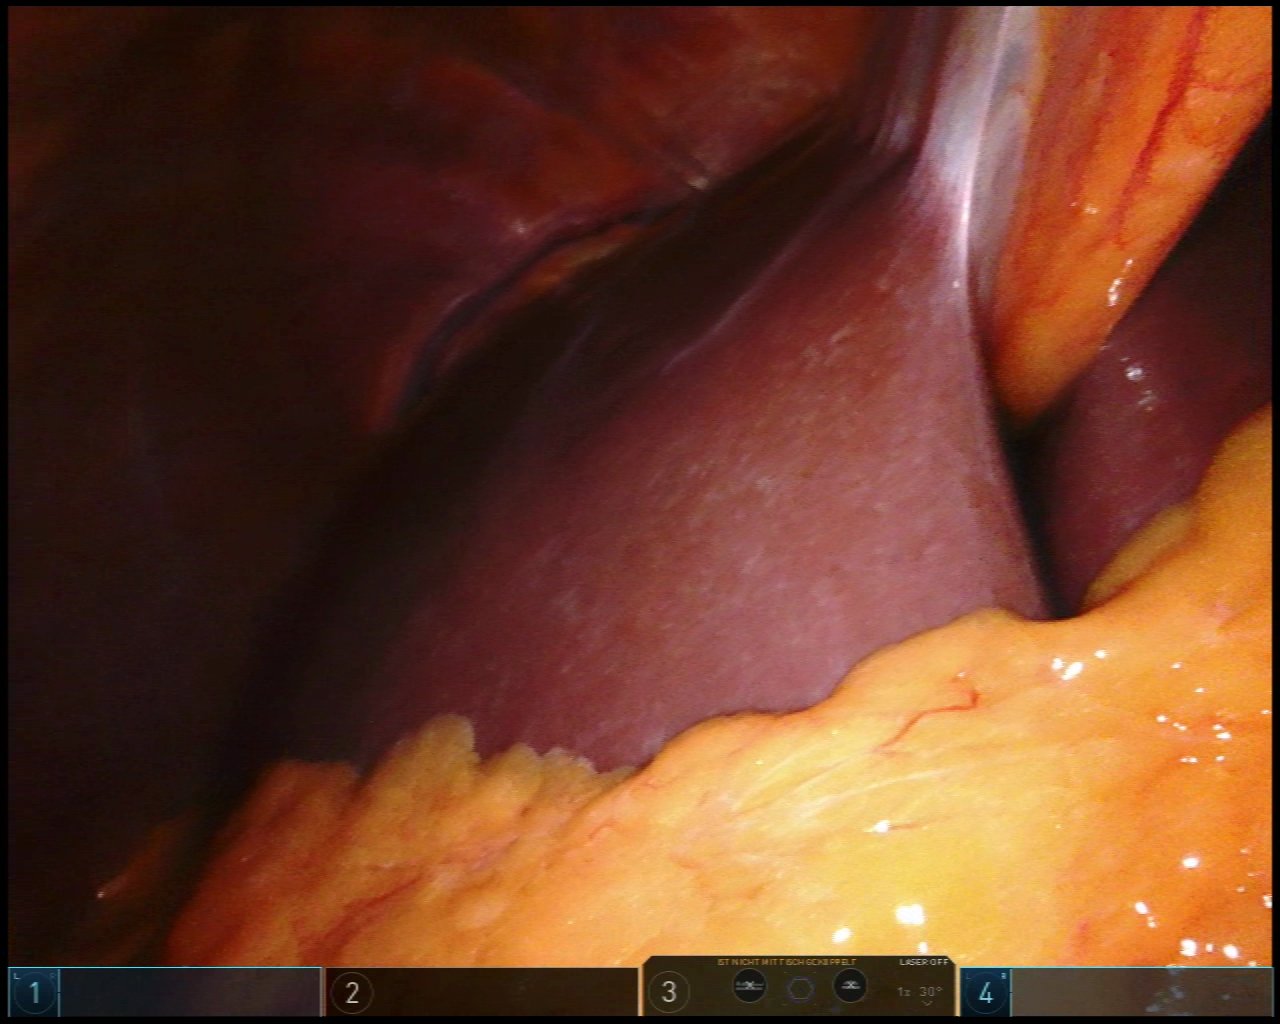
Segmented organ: liver
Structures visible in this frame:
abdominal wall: yes
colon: no
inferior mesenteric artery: no
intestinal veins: no
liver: yes
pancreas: no
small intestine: no
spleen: no
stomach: no
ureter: no
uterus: no
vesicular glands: no